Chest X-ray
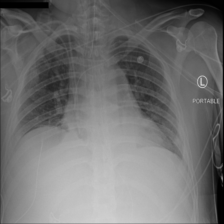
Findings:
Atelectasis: negative
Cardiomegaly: negative
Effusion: negative
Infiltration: negative
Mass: negative
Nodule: negative
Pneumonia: negative
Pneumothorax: negative
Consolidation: negative
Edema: negative
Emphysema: negative
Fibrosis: negative
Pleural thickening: negative
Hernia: negative